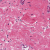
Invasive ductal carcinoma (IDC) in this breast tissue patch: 0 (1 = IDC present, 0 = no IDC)